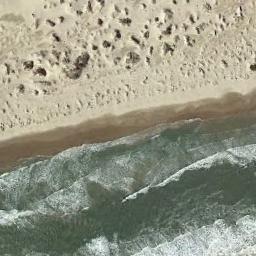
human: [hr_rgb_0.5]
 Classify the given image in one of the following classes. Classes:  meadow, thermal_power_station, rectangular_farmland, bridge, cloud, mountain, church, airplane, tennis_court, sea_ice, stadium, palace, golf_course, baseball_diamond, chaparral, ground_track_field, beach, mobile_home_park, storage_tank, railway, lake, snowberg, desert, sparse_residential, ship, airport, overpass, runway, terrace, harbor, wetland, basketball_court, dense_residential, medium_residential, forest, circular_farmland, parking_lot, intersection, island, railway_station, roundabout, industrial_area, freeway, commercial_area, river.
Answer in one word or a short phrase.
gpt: beach